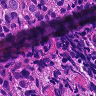
Metastatic tissue present: yes